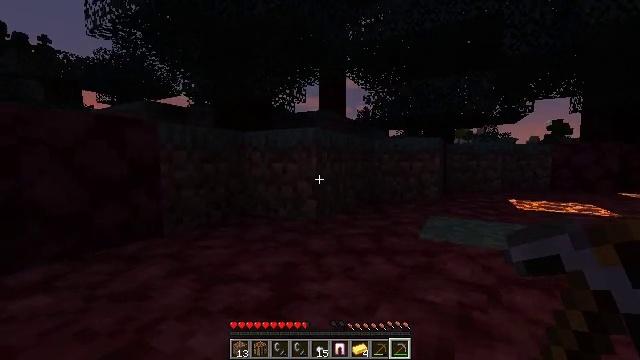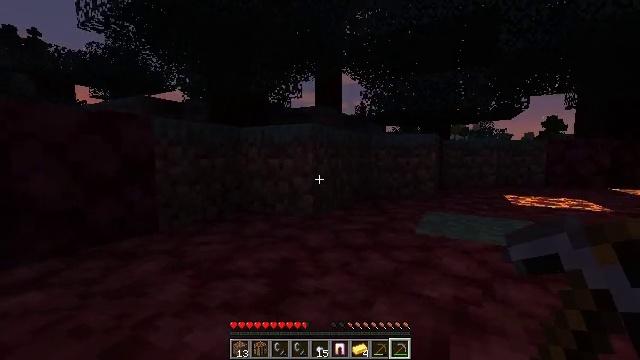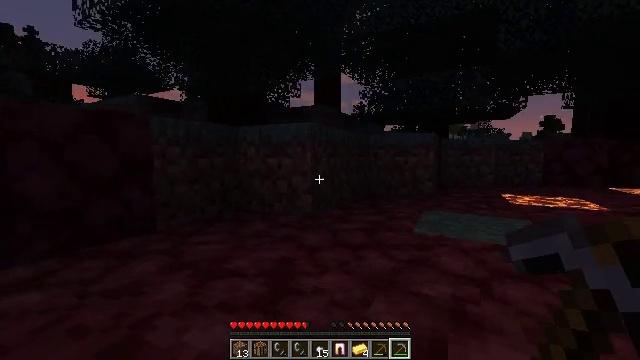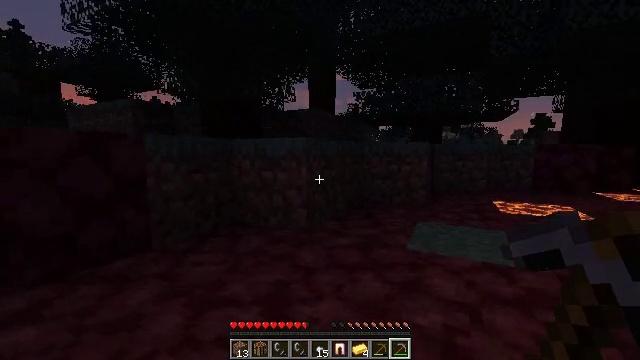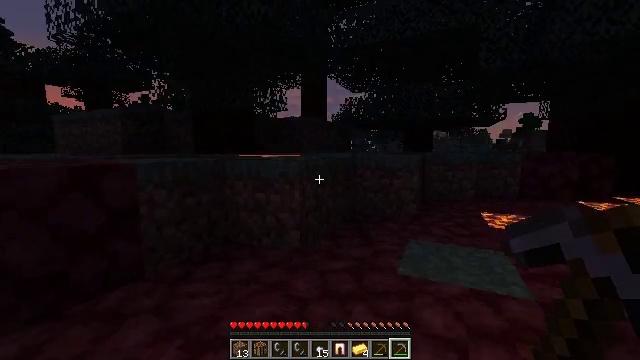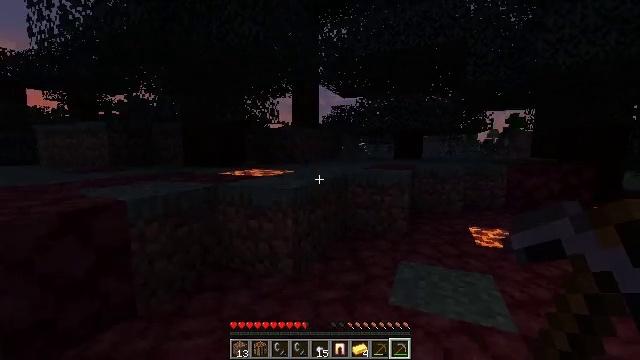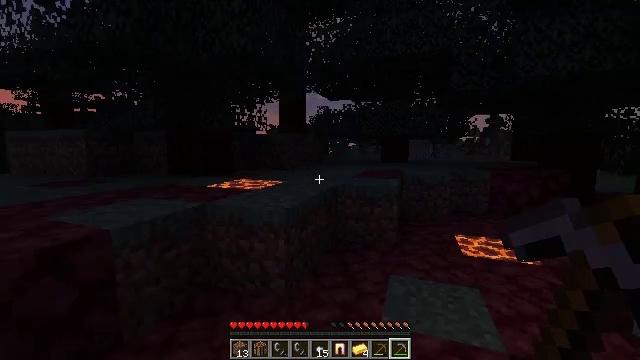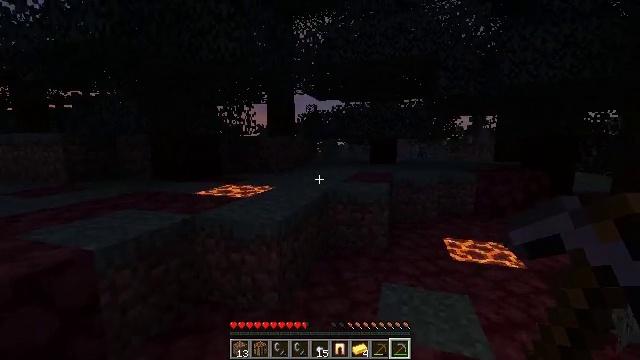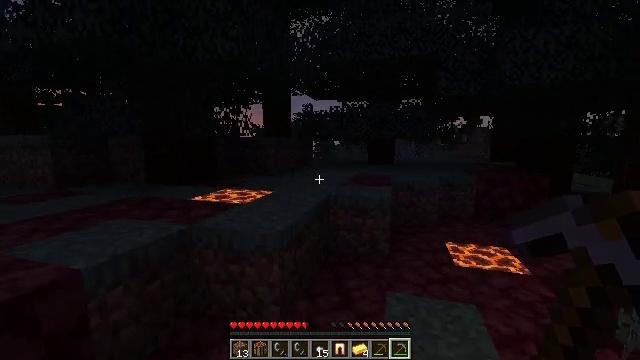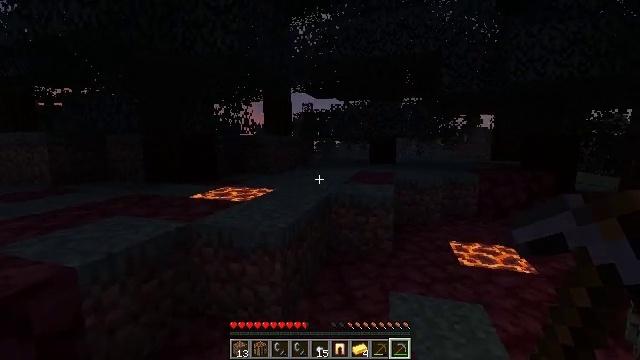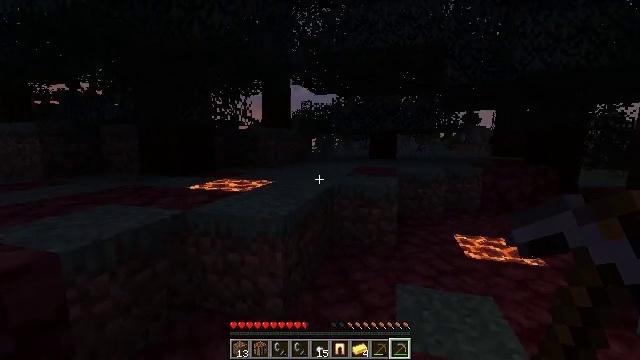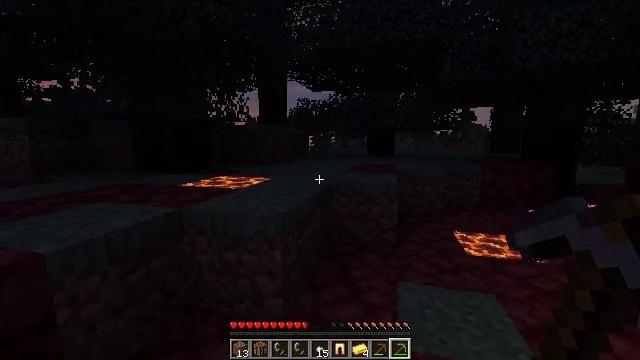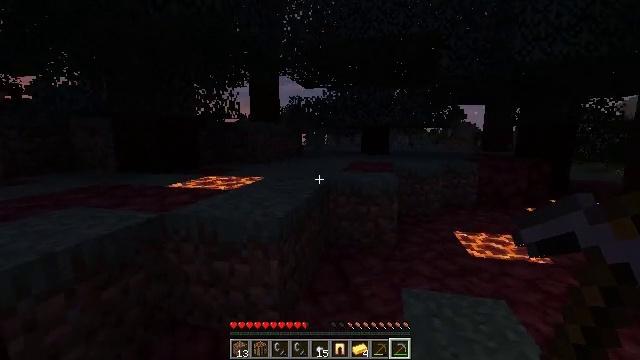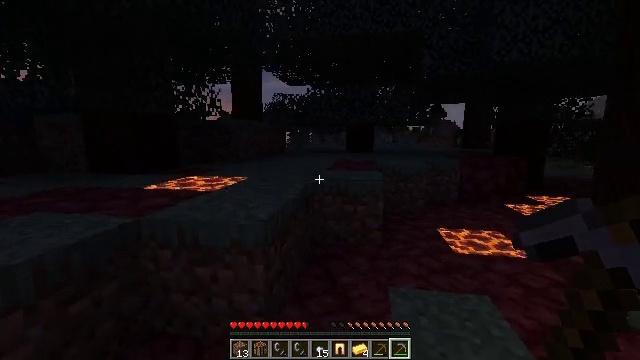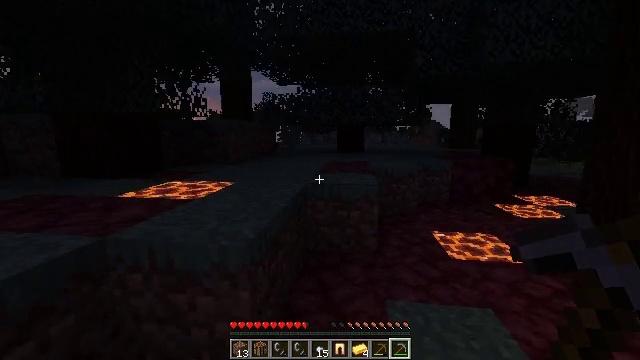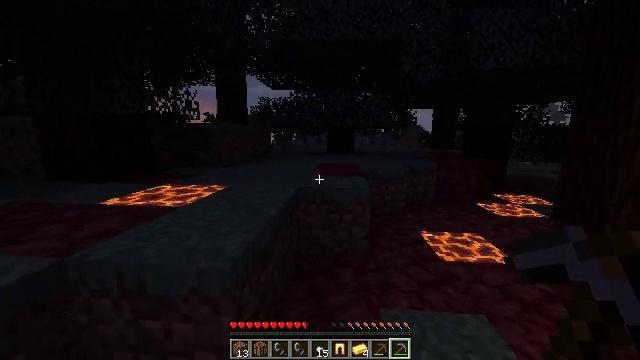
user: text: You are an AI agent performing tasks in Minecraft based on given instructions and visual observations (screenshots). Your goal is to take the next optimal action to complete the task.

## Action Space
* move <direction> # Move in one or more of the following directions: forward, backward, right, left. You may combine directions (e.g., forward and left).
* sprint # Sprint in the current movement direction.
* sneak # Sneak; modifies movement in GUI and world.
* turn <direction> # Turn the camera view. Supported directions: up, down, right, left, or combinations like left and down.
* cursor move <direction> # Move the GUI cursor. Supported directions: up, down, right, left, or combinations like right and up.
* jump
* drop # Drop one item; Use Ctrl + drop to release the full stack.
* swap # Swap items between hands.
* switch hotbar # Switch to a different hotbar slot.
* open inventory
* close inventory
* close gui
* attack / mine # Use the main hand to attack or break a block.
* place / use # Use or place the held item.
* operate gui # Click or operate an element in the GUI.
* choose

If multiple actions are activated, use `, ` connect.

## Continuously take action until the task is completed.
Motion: motion action
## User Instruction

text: Chop down the spruce log.
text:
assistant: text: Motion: move forward
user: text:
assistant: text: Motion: move forward
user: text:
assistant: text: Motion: move forward, turn right, jump
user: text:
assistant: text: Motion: move forward, turn right, jump
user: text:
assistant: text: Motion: move forward, turn right, jump
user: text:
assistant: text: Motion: move forward, turn right, jump
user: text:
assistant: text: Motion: move forward, turn right
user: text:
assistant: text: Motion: move forward, turn right
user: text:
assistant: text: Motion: move forward
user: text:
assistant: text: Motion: move forward
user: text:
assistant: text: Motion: move forward
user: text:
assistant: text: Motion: move forward, turn right
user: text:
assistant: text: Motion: move forward, sprint, turn right
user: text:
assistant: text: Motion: move forward, sprint, turn right
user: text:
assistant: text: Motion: move forward, sprint, turn right
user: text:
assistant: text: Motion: move forward, sprint
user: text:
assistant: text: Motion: move forward, sprint, jump
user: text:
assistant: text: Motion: move forward, sprint, jump
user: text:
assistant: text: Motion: move forward, sprint, jump
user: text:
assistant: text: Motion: move forward, sprint, jump
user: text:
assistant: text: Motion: move forward, sprint, jump
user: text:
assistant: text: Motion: move forward, sprint
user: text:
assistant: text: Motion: move forward, sprint
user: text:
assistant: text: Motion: move forward, sprint
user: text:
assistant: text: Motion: move forward, sprint, turn left
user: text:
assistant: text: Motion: move forward, sprint, turn left
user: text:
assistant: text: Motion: move forward, sprint, turn left
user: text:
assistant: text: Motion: move forward, sprint, turn left and up
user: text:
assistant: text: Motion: move forward, sprint, turn left and up
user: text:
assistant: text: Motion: move forward, sprint, turn left